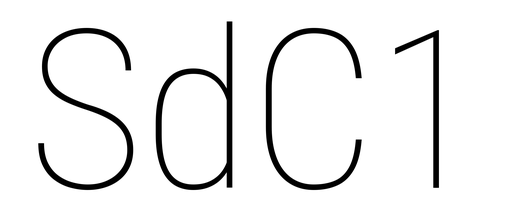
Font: Roboto_Condensed_Thin